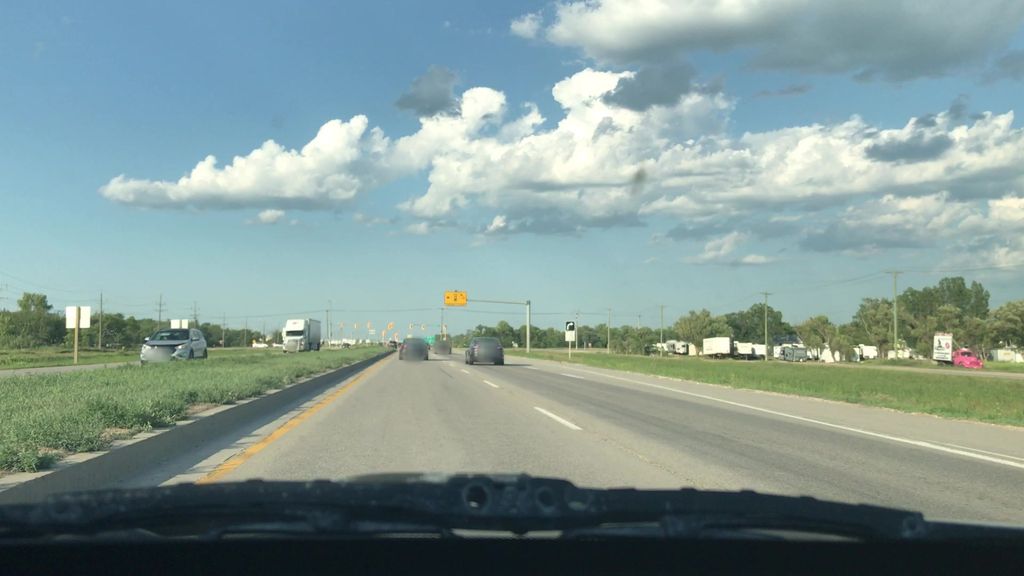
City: winnipeg